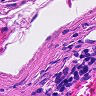
Metastatic tissue present: no